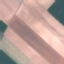
Land use / land cover class: AnnualCrop